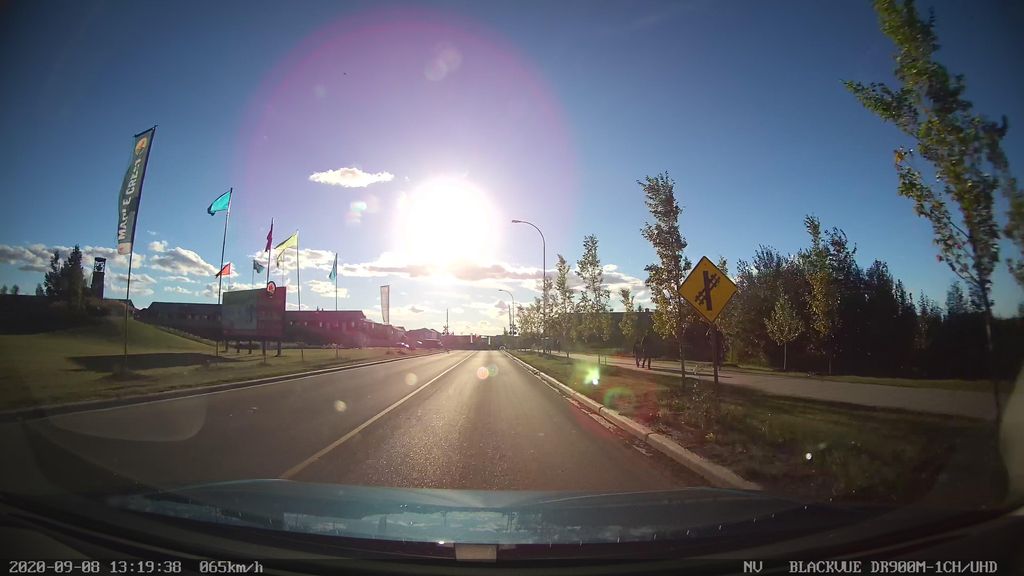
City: edmonton